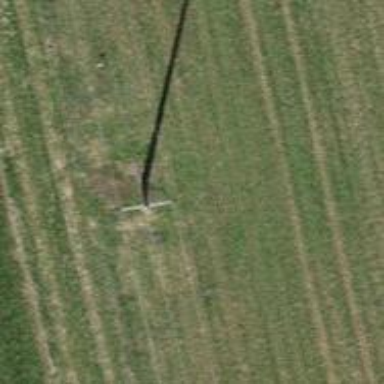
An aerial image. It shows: Power pole.